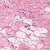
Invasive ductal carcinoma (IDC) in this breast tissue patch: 0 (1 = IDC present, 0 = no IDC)